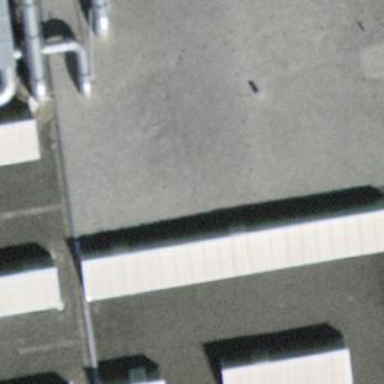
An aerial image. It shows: Industrial building.